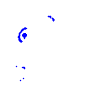
Particle: electron